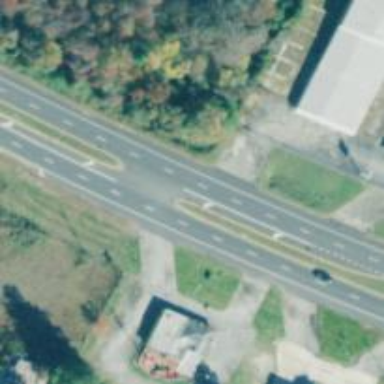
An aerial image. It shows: Asphalt trunk highway.